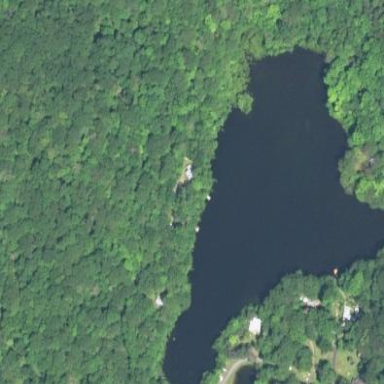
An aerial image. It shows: Lake with natural water.